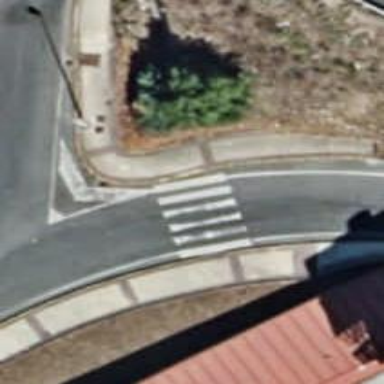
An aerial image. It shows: Pedestrian crossing with zebra markings on footway.